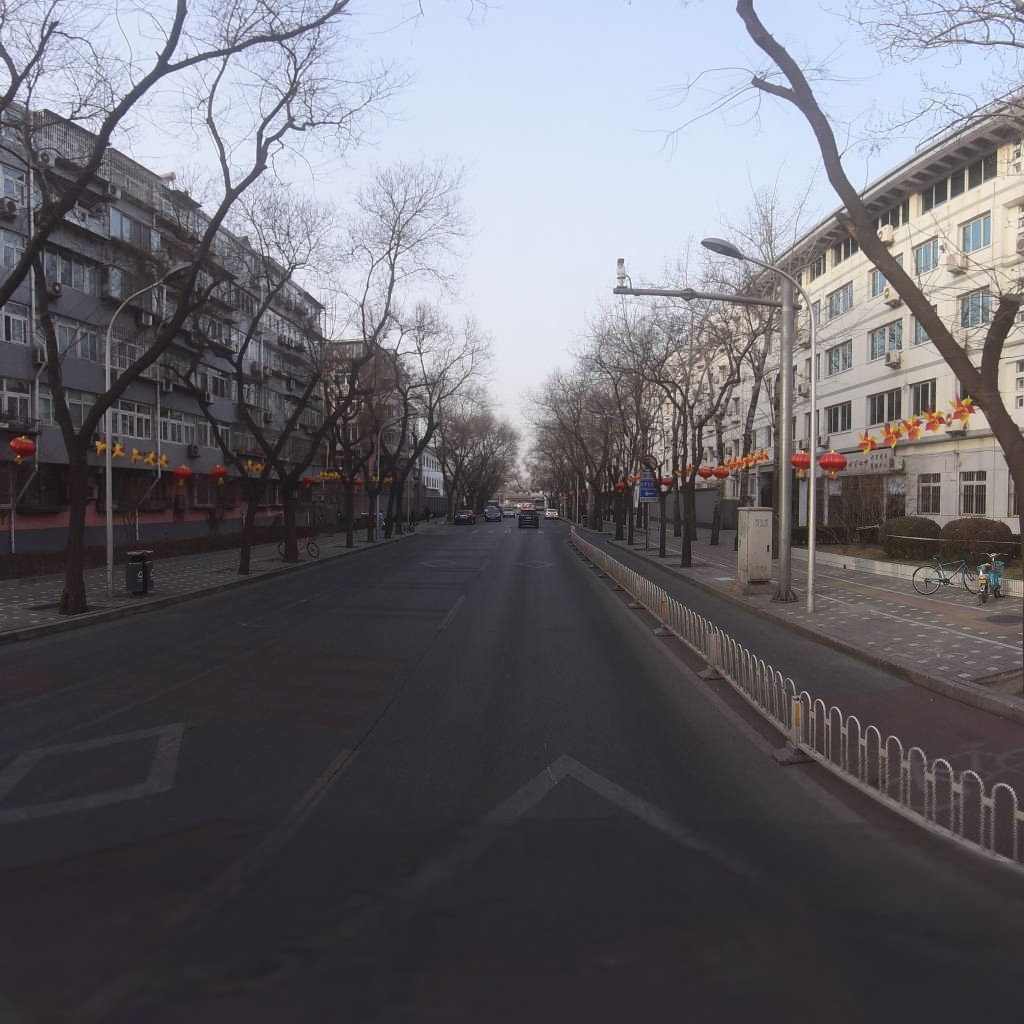
Region: Xicheng
Road damage annotations: longitudinal crack